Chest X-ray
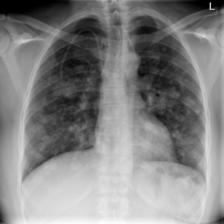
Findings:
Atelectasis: negative
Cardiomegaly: negative
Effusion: negative
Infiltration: negative
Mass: positive
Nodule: positive
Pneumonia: negative
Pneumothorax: negative
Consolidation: negative
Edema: negative
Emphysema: negative
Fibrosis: negative
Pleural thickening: negative
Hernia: negative